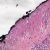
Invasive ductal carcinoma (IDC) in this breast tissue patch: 0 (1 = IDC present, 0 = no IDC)